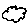
Label: cloud